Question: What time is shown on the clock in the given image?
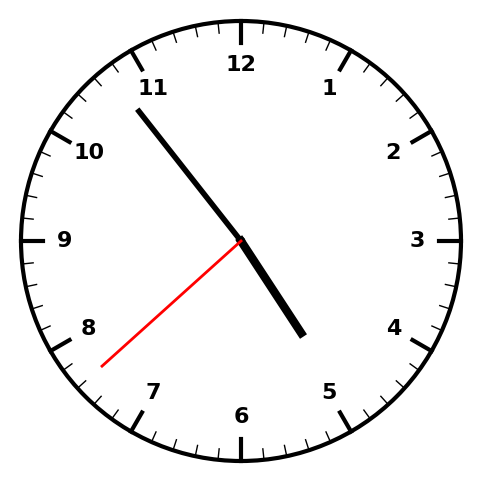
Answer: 04:53:38